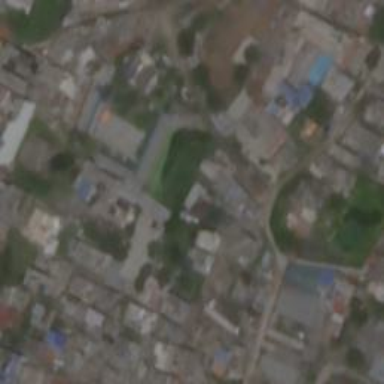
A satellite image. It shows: School.